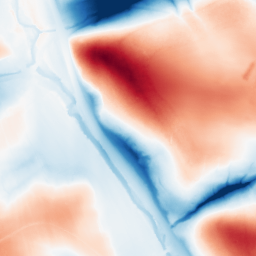
Category: classical
Decomposition family: gaussian_anisotropic
Decomposition parameters: sigma_x: 2
sigma_y: 50
Upsampling method: sinc_hamming
Upsampling parameters: scale: 2
kernel_size: 16
Upsampling scale: 2